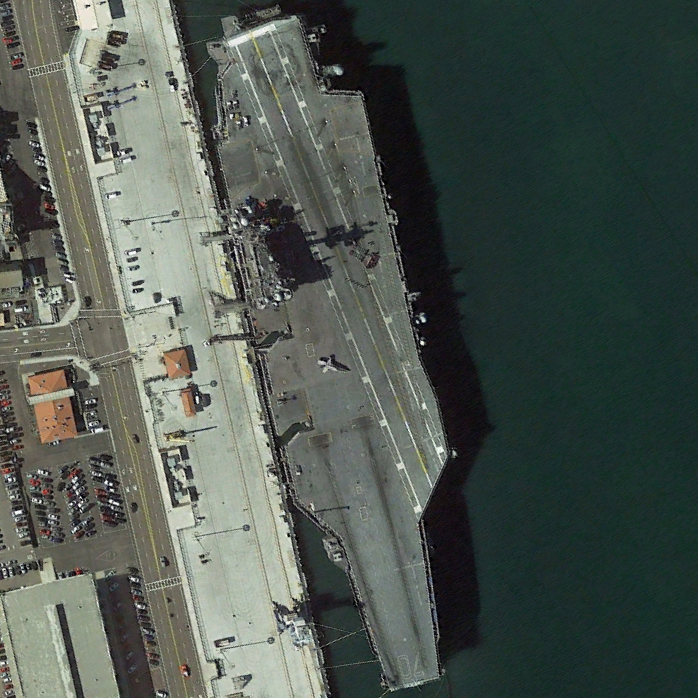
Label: aircraft_carrier